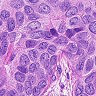
Metastatic tissue present: yes